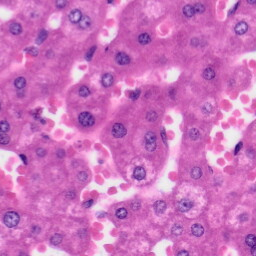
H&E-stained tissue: Liver